Interaction volume radius: 5 \u00c5
Interaction volume height: 30 \u00c5
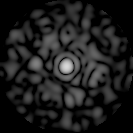
Disorder parameter: 0.8331